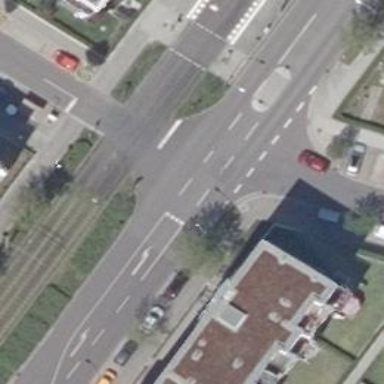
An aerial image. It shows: Railway signal.